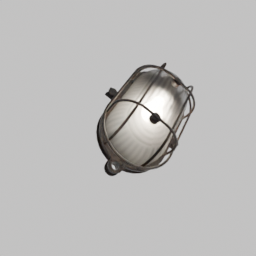
Label: lighting